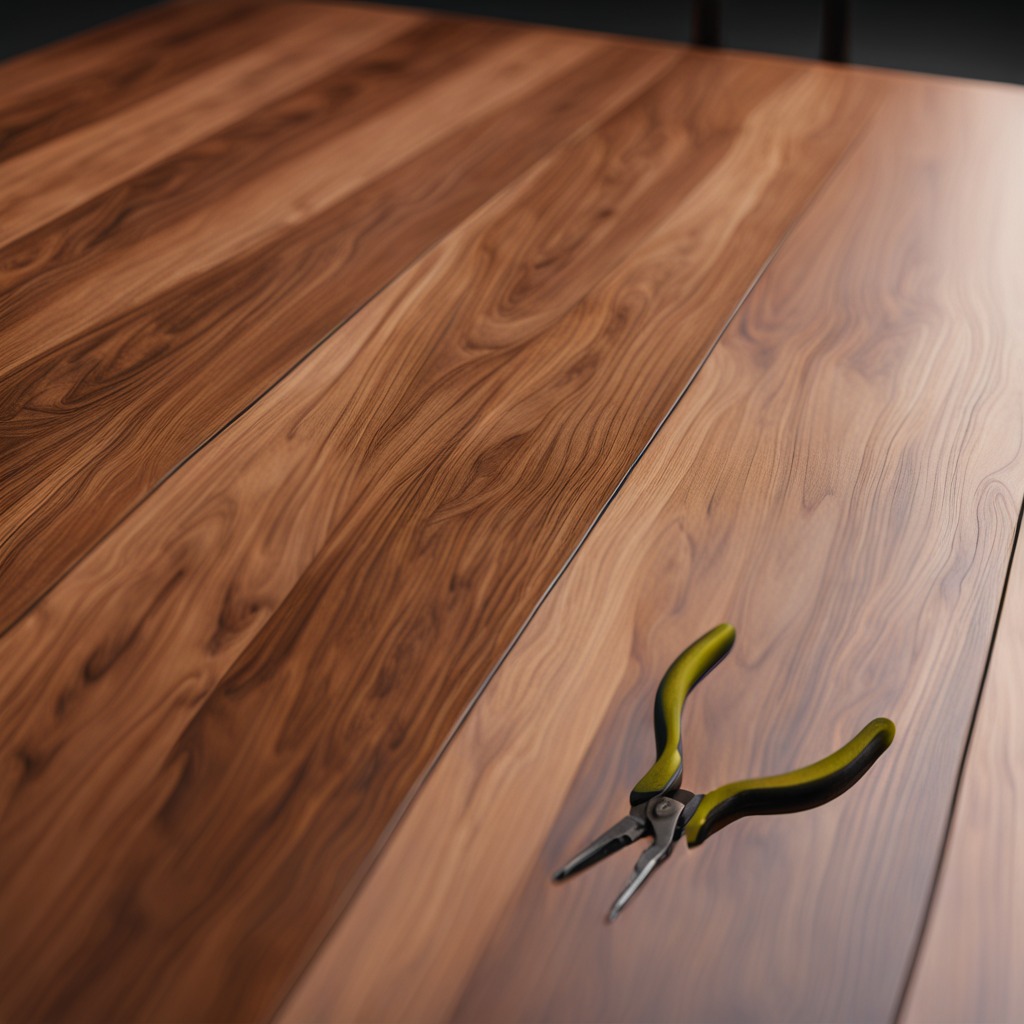
A plier is lying on the wooden table in the carpentry studio.